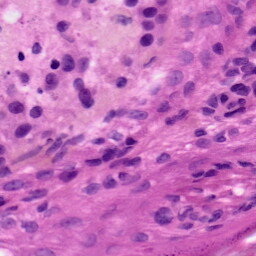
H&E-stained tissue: Skin